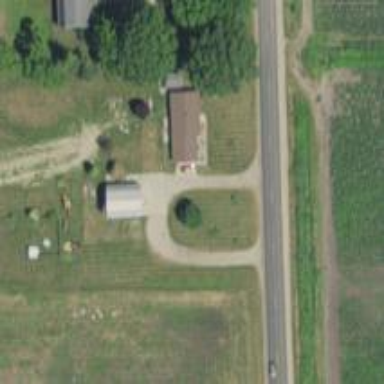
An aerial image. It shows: Driveway.